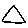
Label: triangle